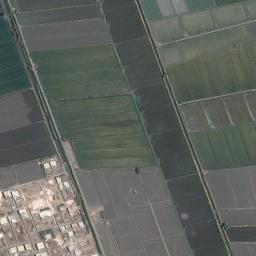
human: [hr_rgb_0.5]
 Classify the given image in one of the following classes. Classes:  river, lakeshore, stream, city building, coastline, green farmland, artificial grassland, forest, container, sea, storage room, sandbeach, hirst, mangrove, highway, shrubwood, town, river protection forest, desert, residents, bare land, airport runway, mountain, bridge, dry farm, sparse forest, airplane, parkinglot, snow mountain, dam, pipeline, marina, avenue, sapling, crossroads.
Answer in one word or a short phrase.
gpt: green farmland